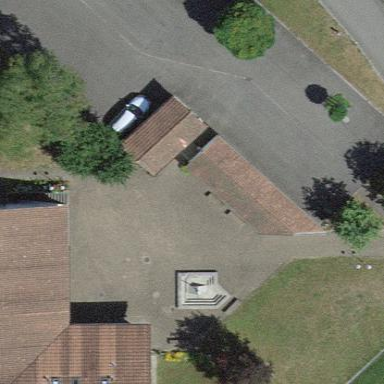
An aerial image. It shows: View of roof of building.